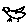
Label: bird